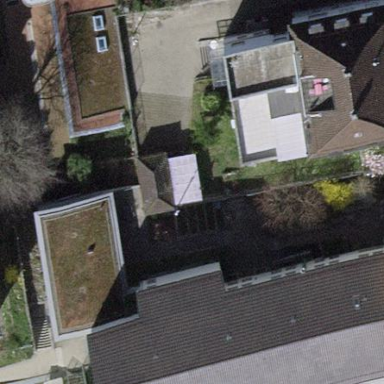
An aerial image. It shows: School building.